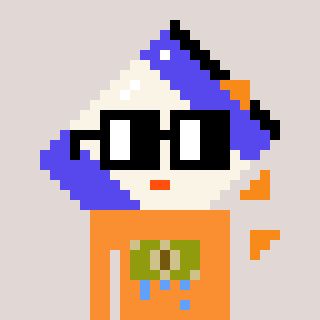
a pixel art character with square black glasses, a chips-shaped head and a orange-colored body on a warm background